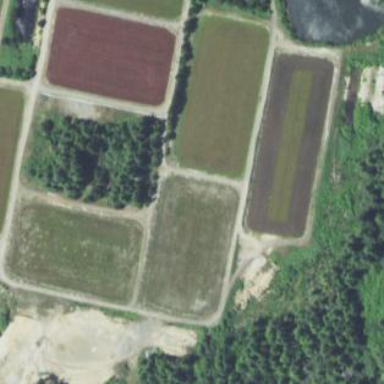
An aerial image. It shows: Farmland where cranberries are grown.